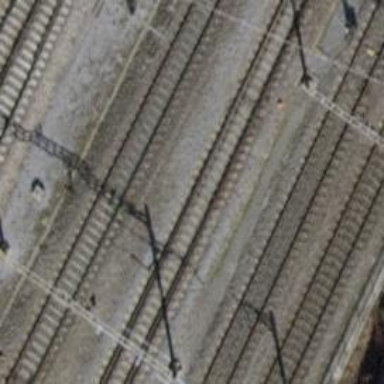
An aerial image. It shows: Single railway track with electrification through contact line.